Aerial crown-view tile of a tropical tree (Barro Colorado Island, Panama), acquired 20240716:
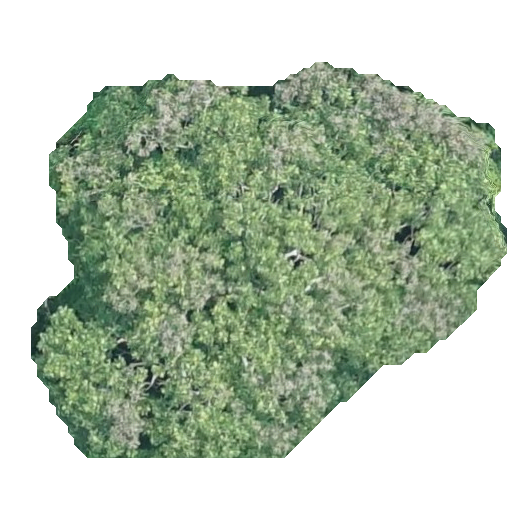
Species: Dipteryx oleifera
GBIF accepted scientific name: Dipteryx oleifera
Crown area: 223.555 m²